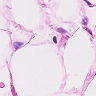
Metastatic tissue present: no